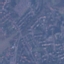
Land use / land cover: Residential